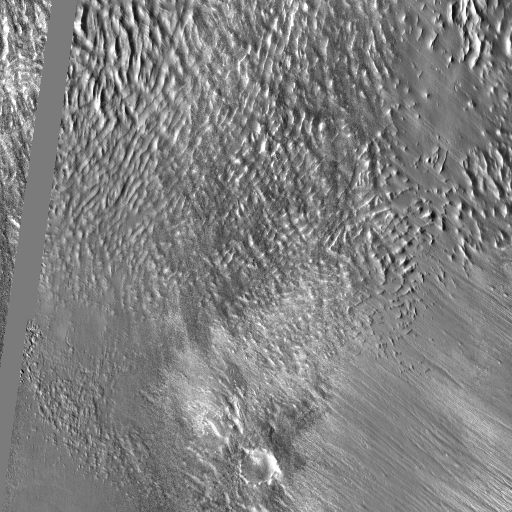
Crater classes present: Background, Buried